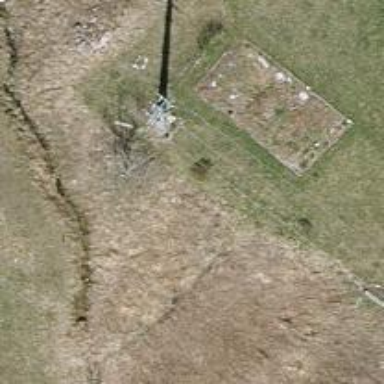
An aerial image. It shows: Concrete power pole.